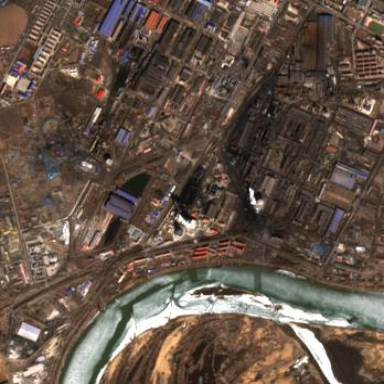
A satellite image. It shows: Industrial area with coal-powered plant.